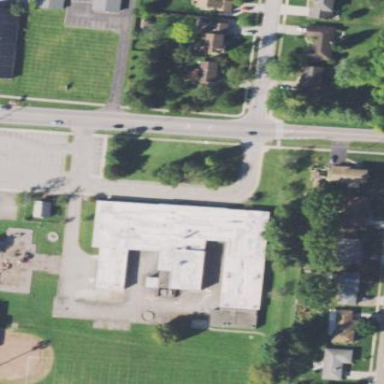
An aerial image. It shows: School.